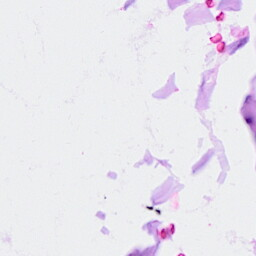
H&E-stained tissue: Ovarian